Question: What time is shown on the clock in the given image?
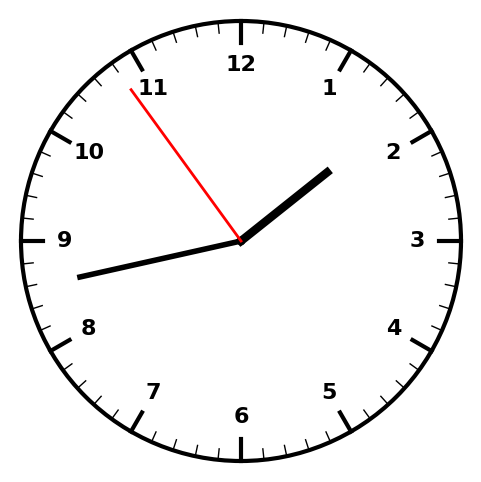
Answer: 01:42:54